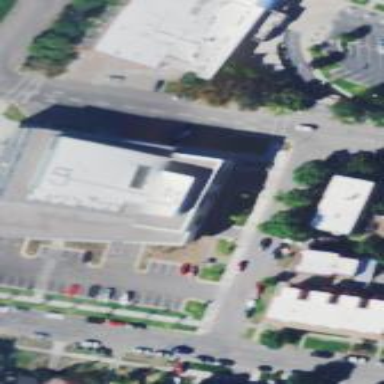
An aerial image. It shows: Building that serves as library.